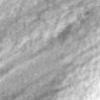
Label: change